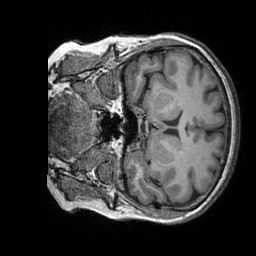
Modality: T1w
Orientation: coronal
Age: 63
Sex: female
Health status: healthy
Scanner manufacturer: siemens
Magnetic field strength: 3 T
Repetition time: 2.3 s
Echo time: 0.00303 s